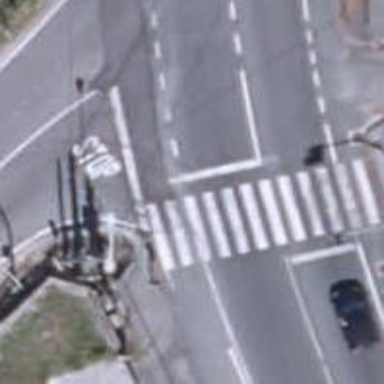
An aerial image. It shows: Crossing with traffic signals.